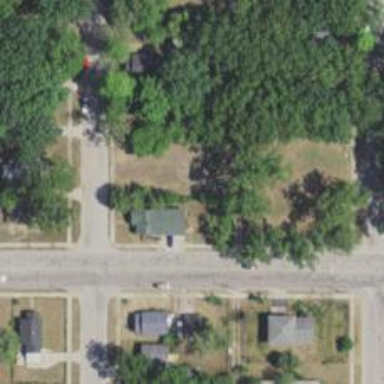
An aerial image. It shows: Alley classified as service road.